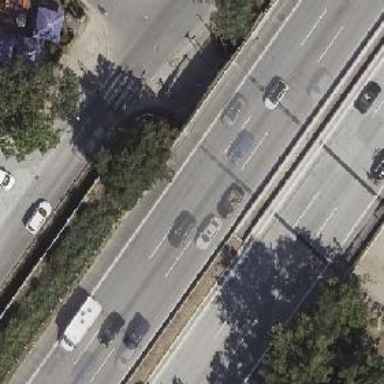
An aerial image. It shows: Motorway bridge.